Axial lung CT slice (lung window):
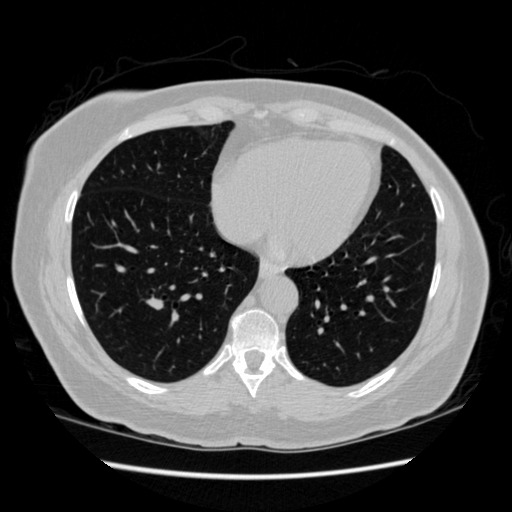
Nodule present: no